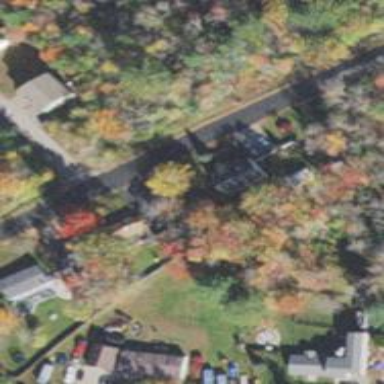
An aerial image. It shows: Driveway.